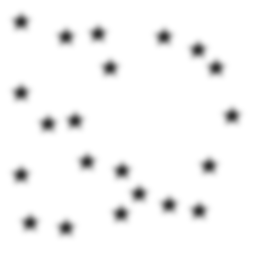
Squares: 0
Triangles: 0
Stars: 21
Total shapes: 21